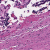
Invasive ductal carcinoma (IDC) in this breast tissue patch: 0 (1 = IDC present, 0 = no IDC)